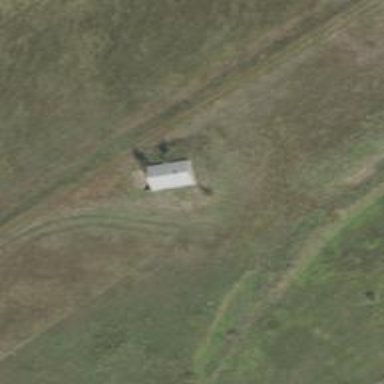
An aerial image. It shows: Military bunker.